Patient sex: M
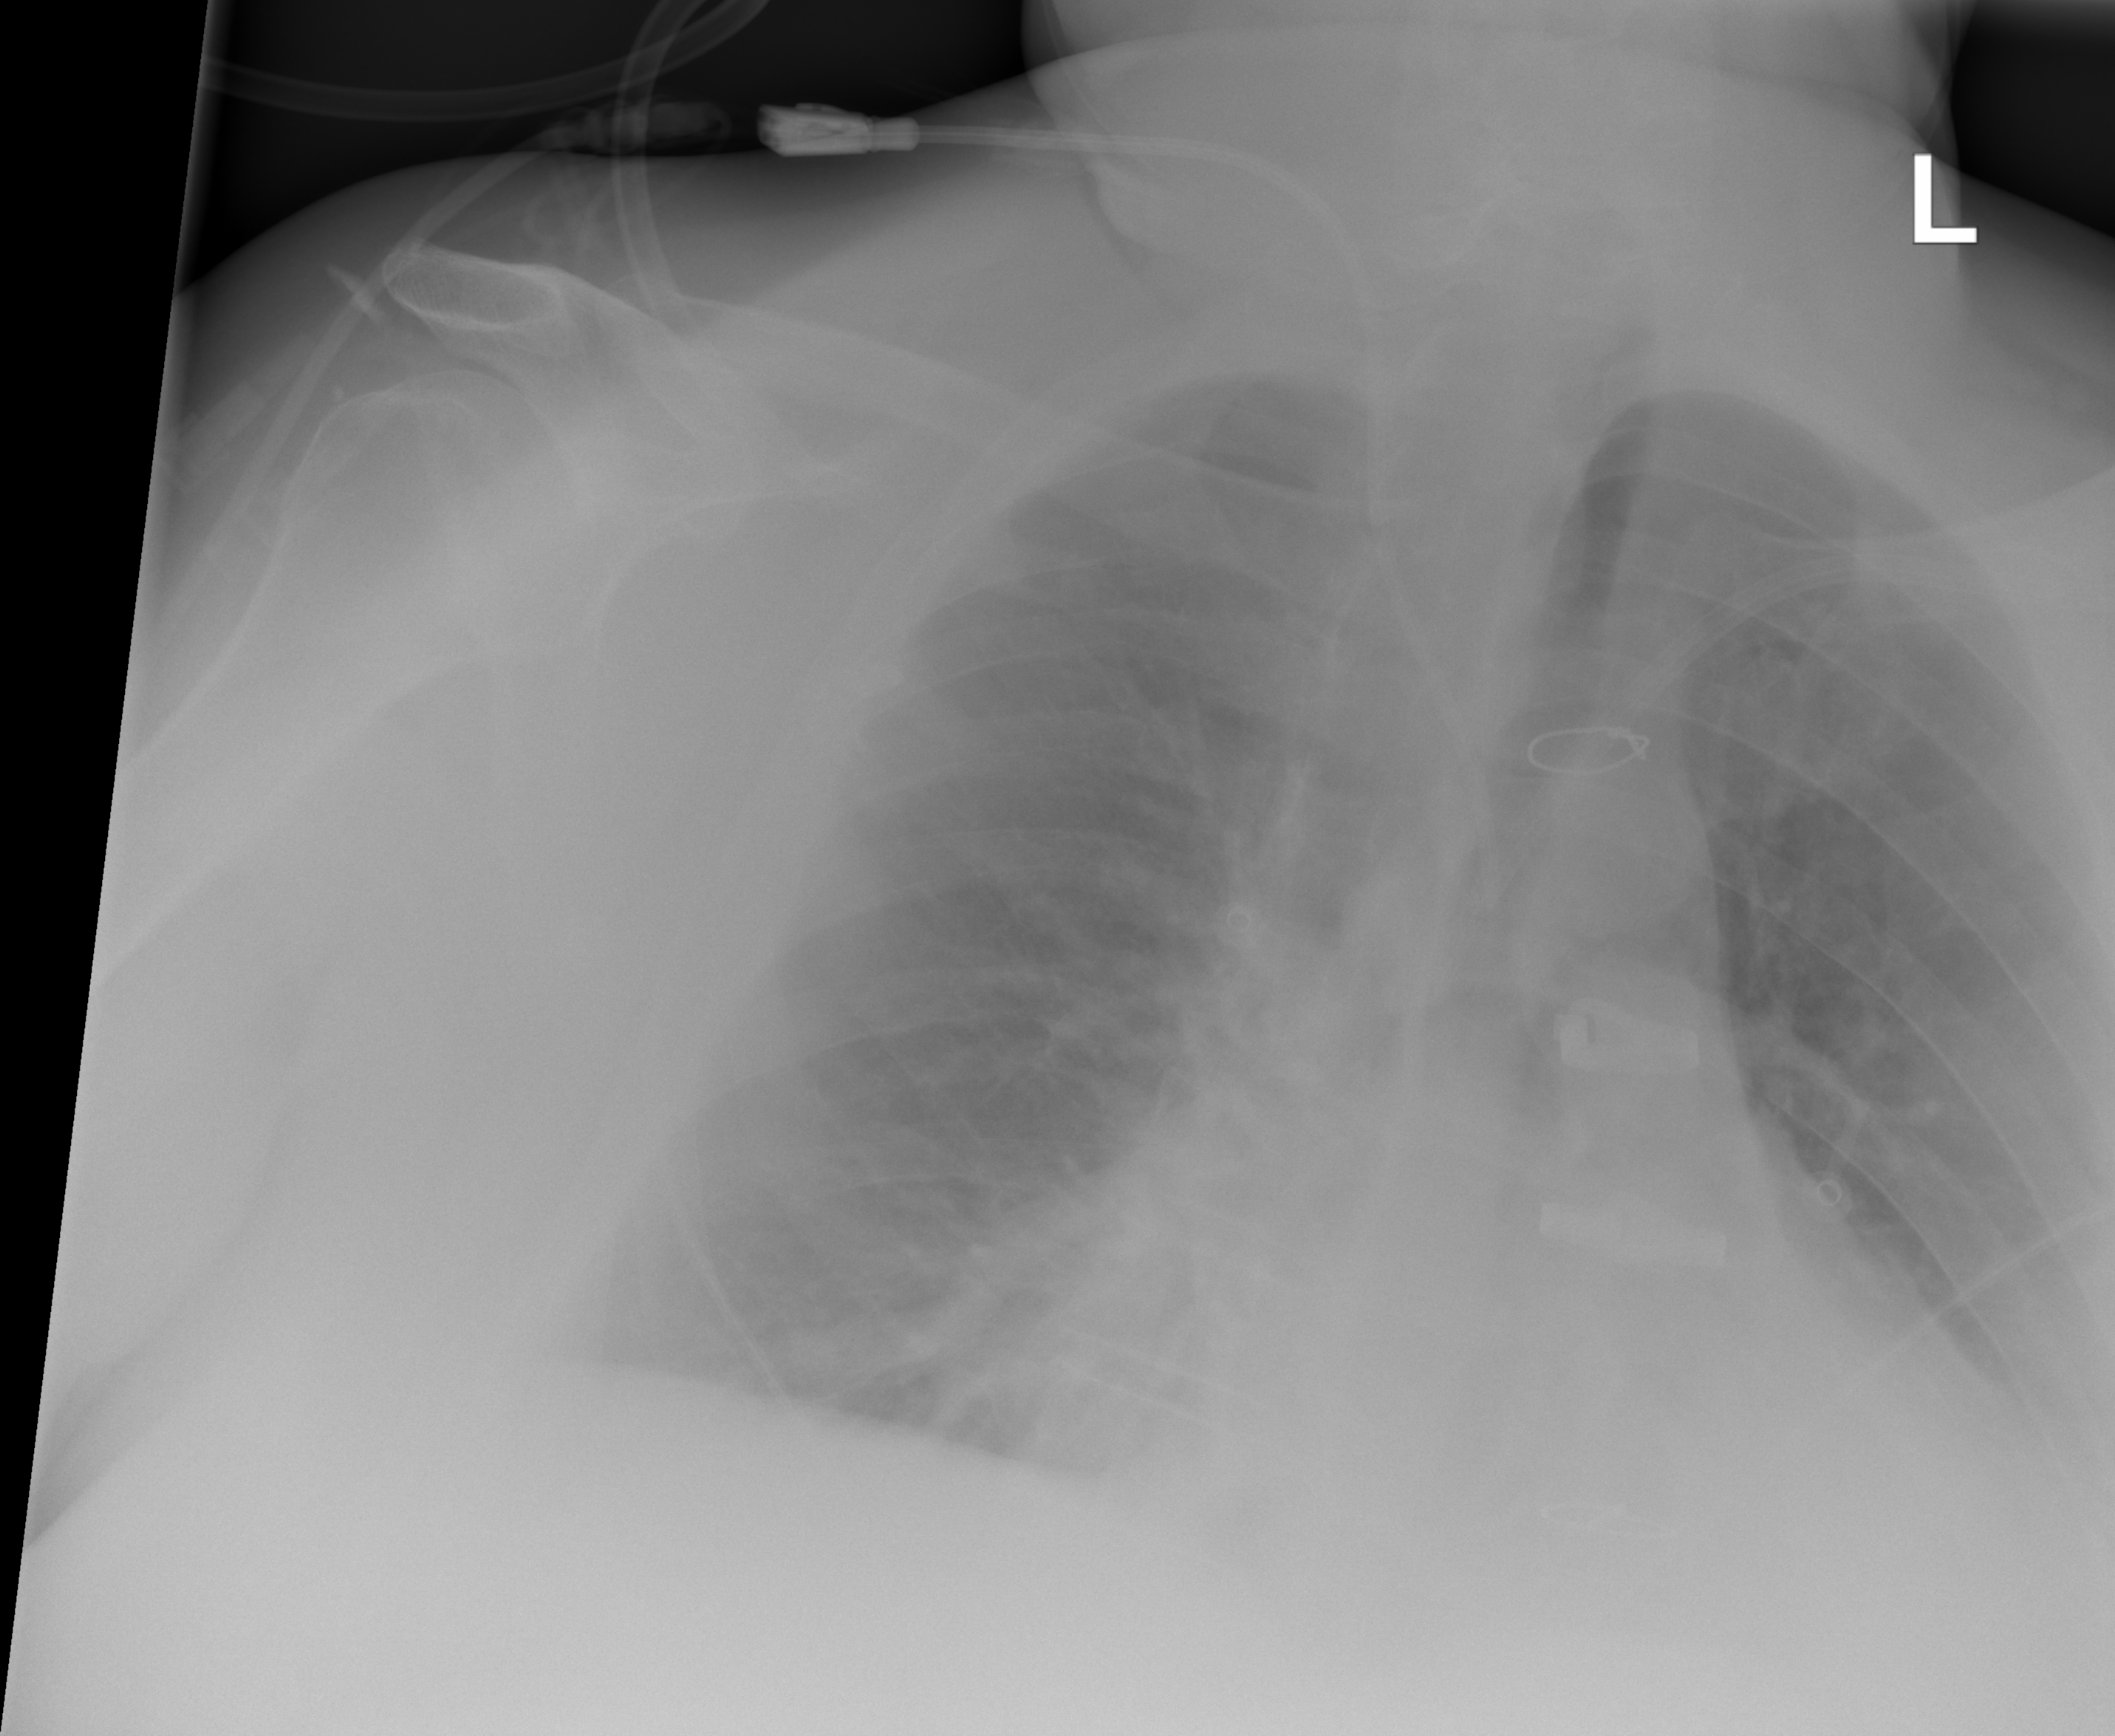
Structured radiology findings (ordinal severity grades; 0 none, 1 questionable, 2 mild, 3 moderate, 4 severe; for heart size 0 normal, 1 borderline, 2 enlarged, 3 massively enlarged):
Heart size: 2
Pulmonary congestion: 0
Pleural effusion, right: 2
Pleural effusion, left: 2
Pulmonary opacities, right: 2
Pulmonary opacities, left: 0
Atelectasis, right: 2
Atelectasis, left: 0